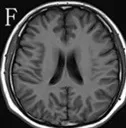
The brain MRI images of the proband. After 5 months, the images of T1-weighted.
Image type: radiology (mri)